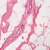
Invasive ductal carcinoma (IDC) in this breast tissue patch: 0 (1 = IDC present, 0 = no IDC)